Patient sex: M
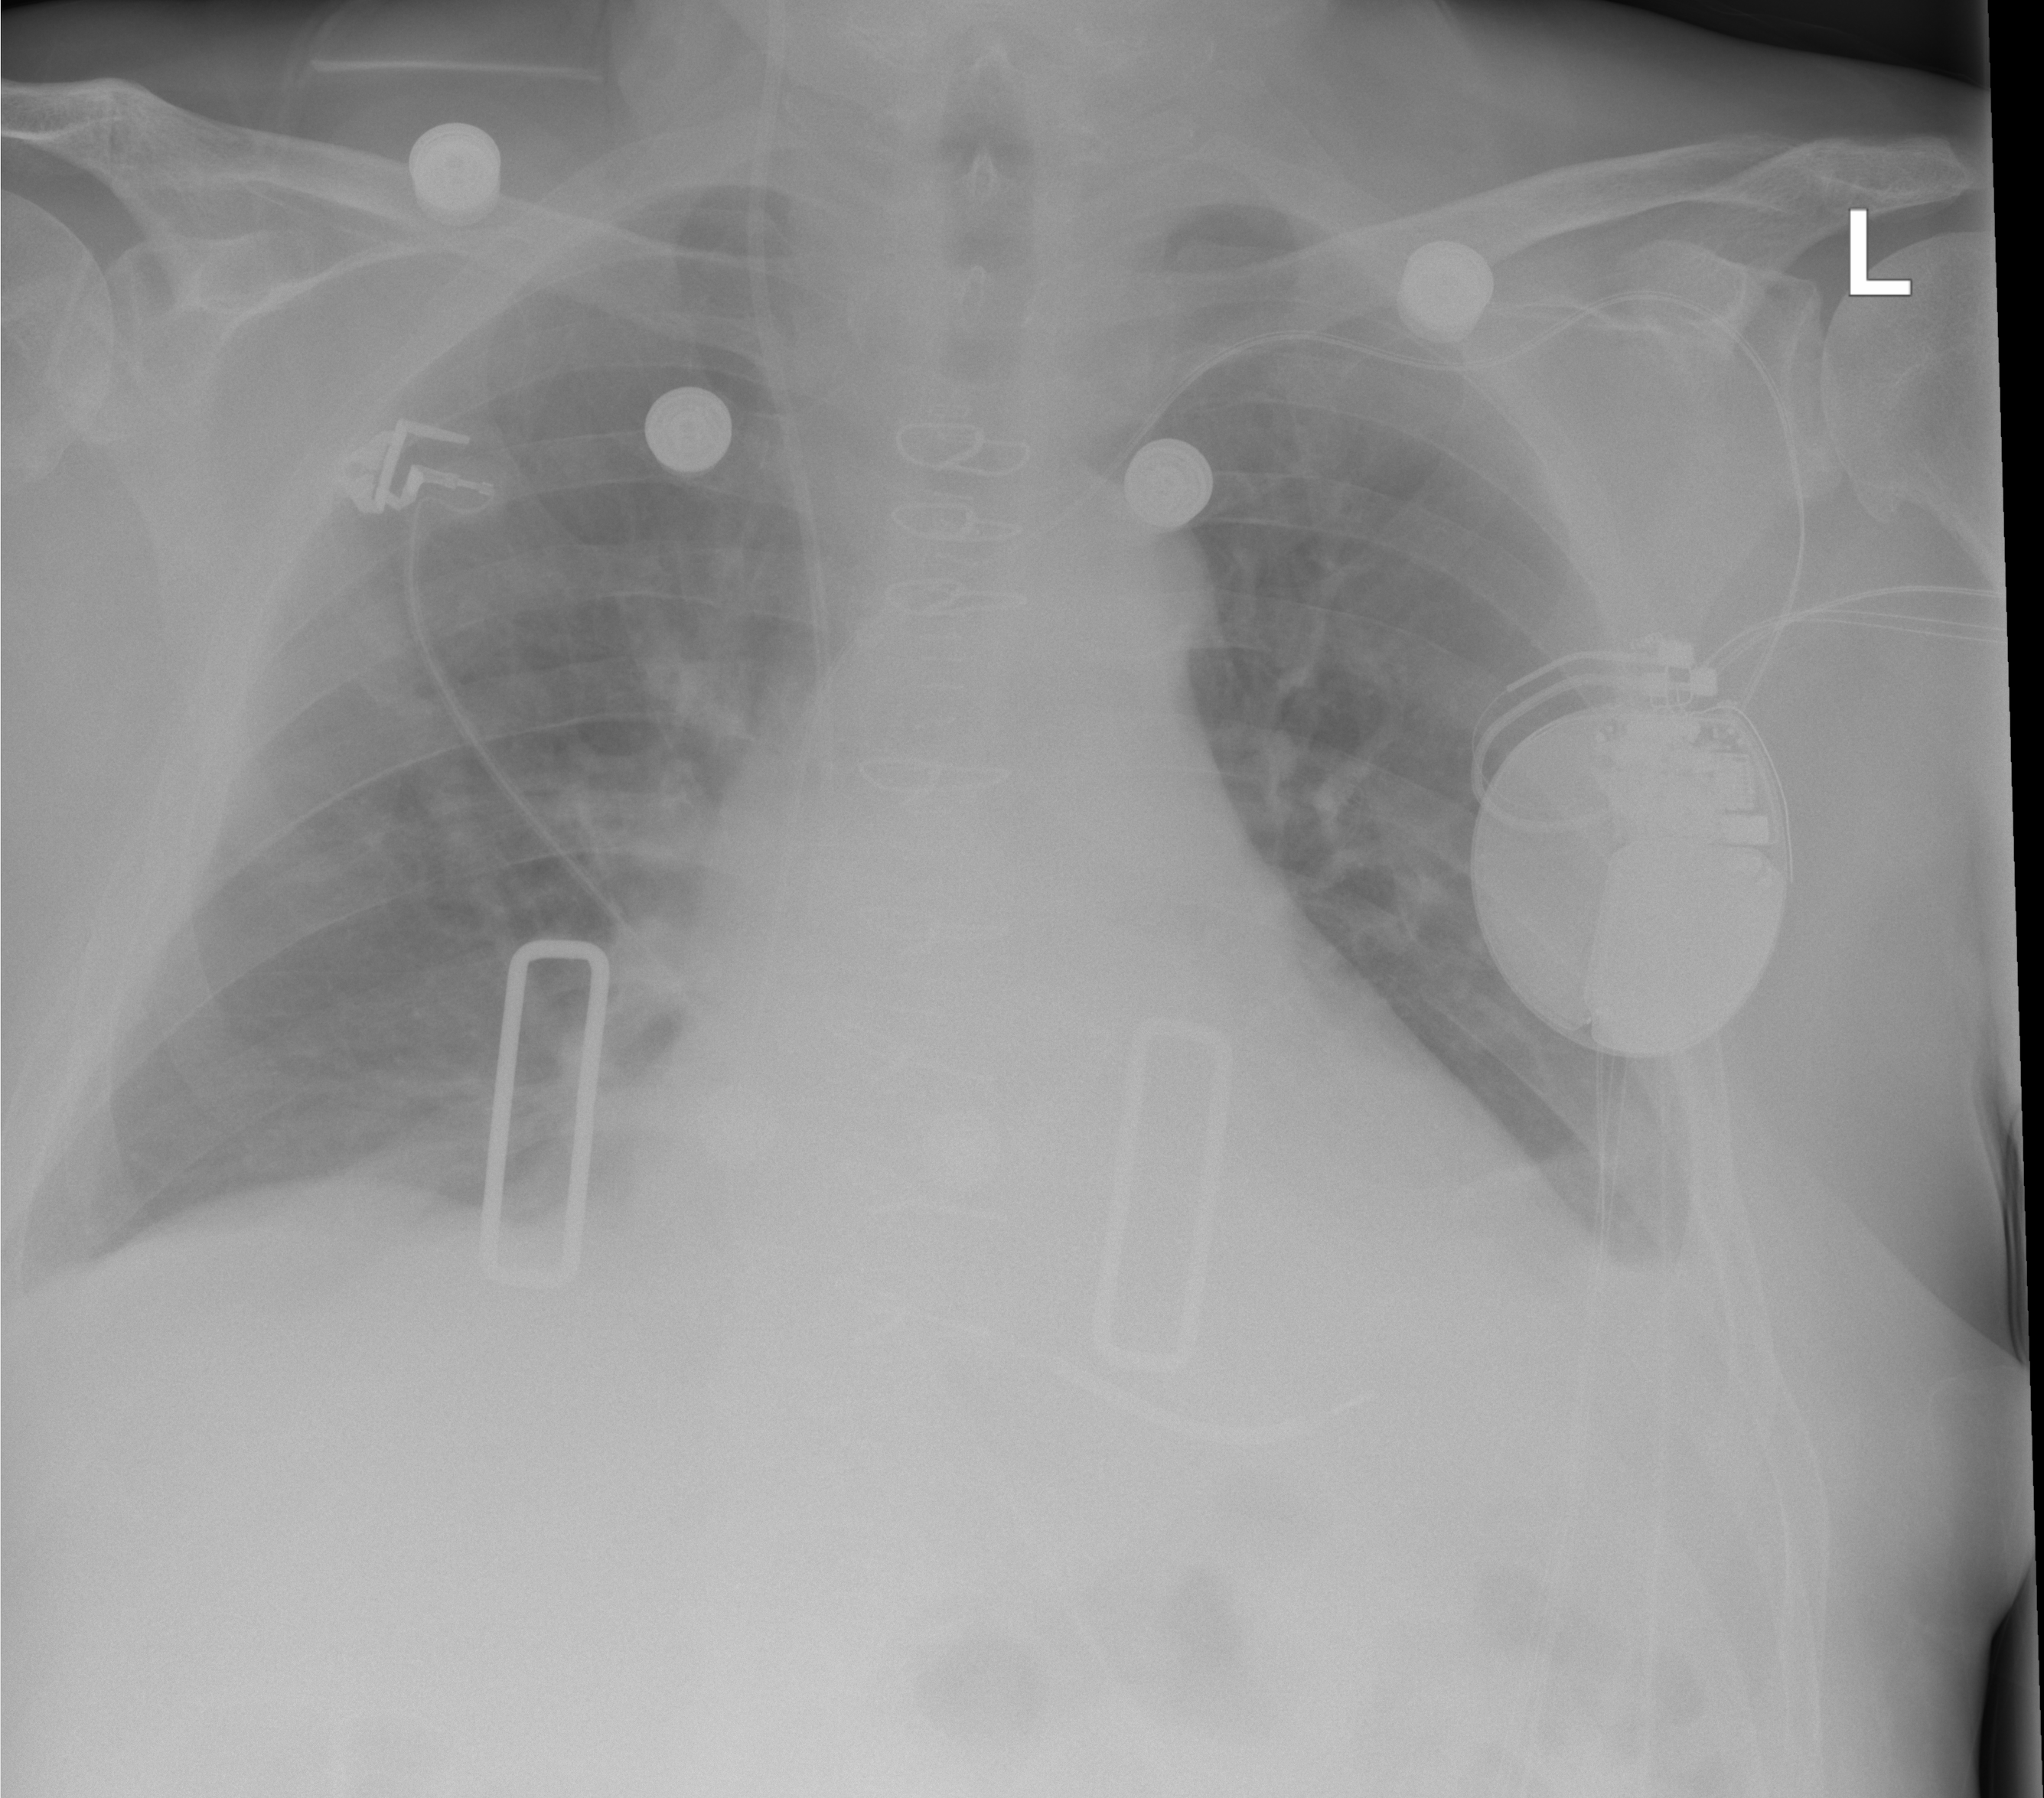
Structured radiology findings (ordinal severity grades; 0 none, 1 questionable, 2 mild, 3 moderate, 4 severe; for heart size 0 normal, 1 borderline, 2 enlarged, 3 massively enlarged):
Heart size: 2
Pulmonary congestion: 0
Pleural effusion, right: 1
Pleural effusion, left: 1
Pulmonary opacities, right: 0
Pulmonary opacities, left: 0
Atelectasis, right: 1
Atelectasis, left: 1